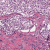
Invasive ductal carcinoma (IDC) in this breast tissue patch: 1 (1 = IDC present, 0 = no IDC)